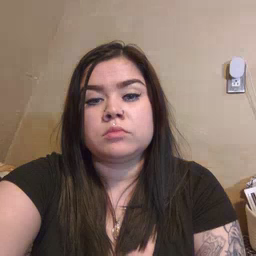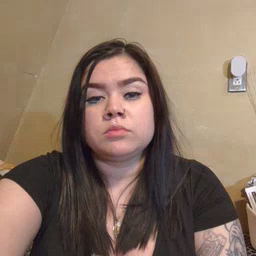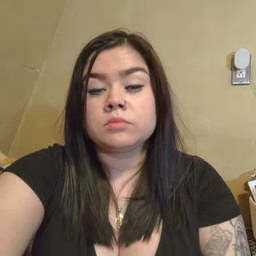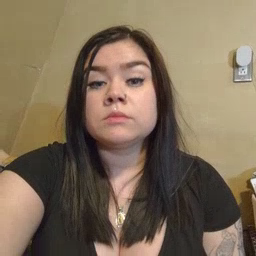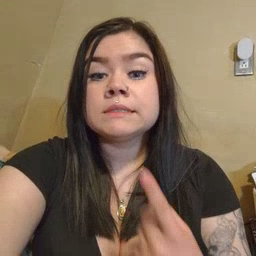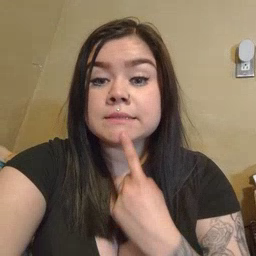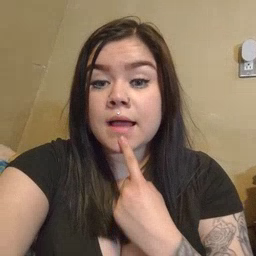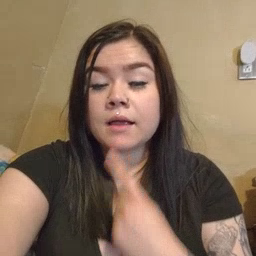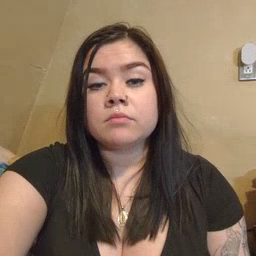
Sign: say